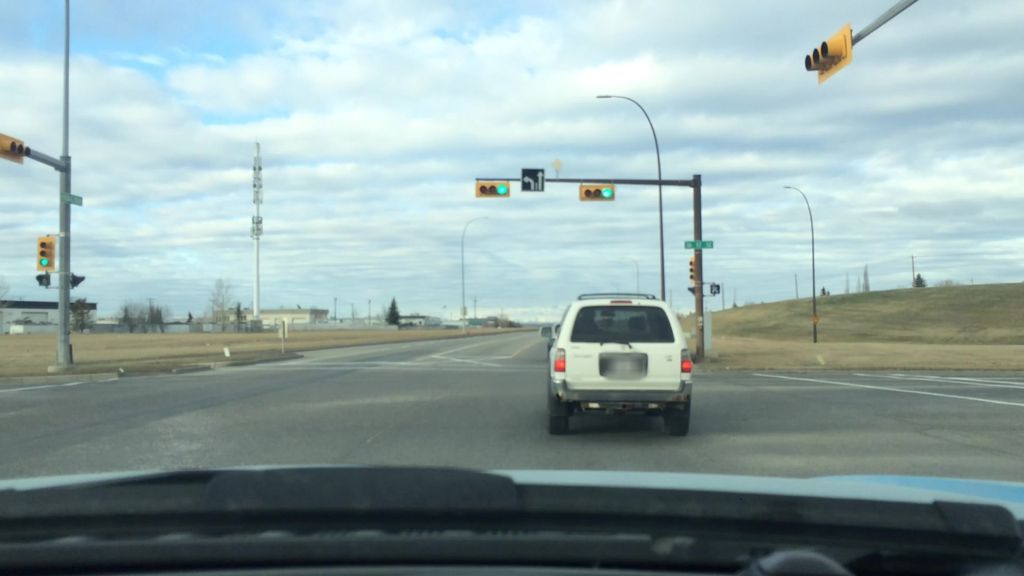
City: calgary